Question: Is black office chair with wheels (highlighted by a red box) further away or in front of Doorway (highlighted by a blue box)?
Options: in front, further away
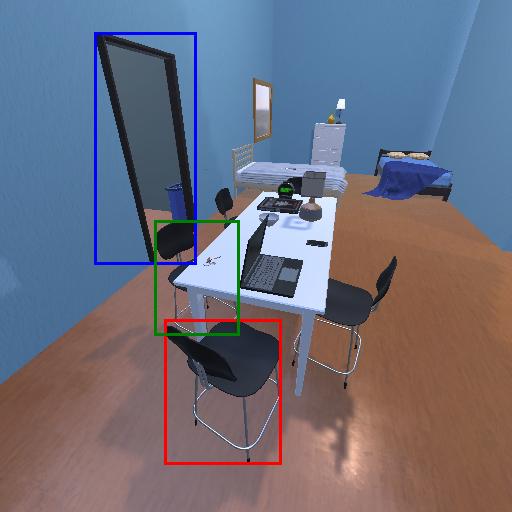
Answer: in front